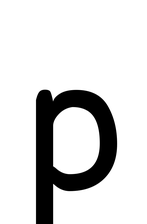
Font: PatrickHand-Regular